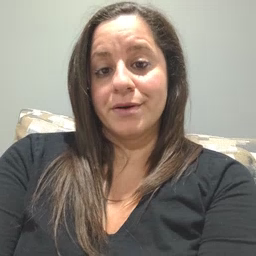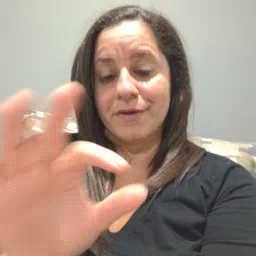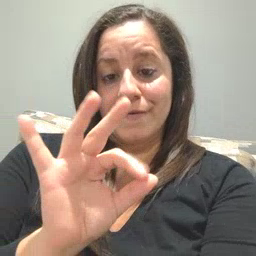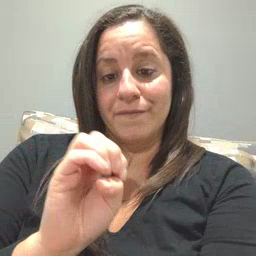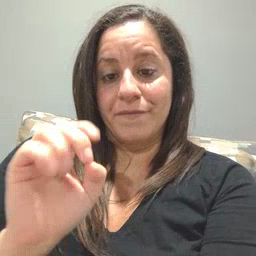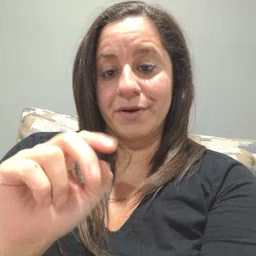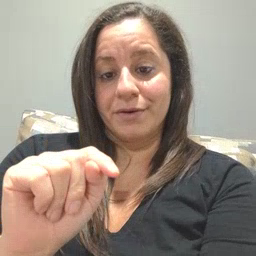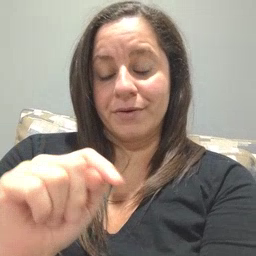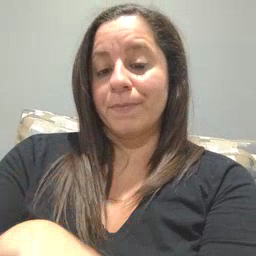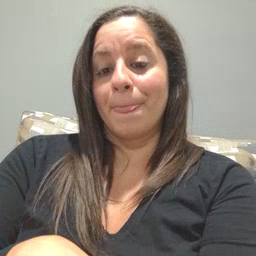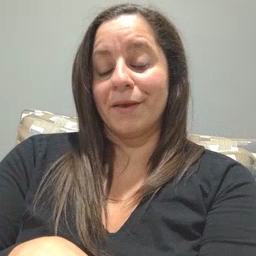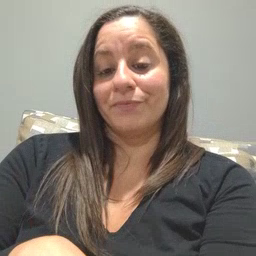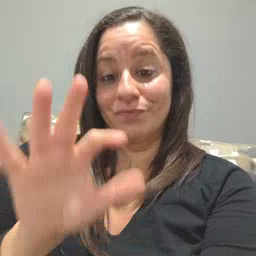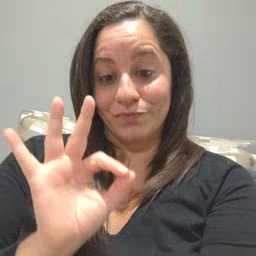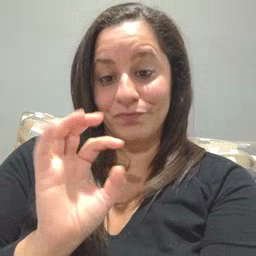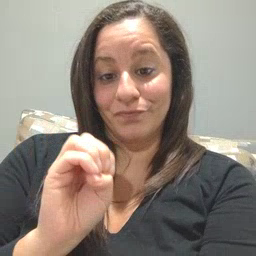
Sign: feet